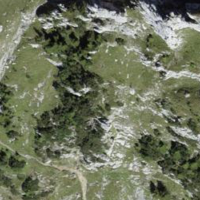
EUNIS habitat code: 31
Species observed at this site:
Pyrrhocorax graculus